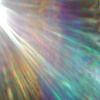
Label: sunburn